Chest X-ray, PA view. Patient: 64 years old, sex F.
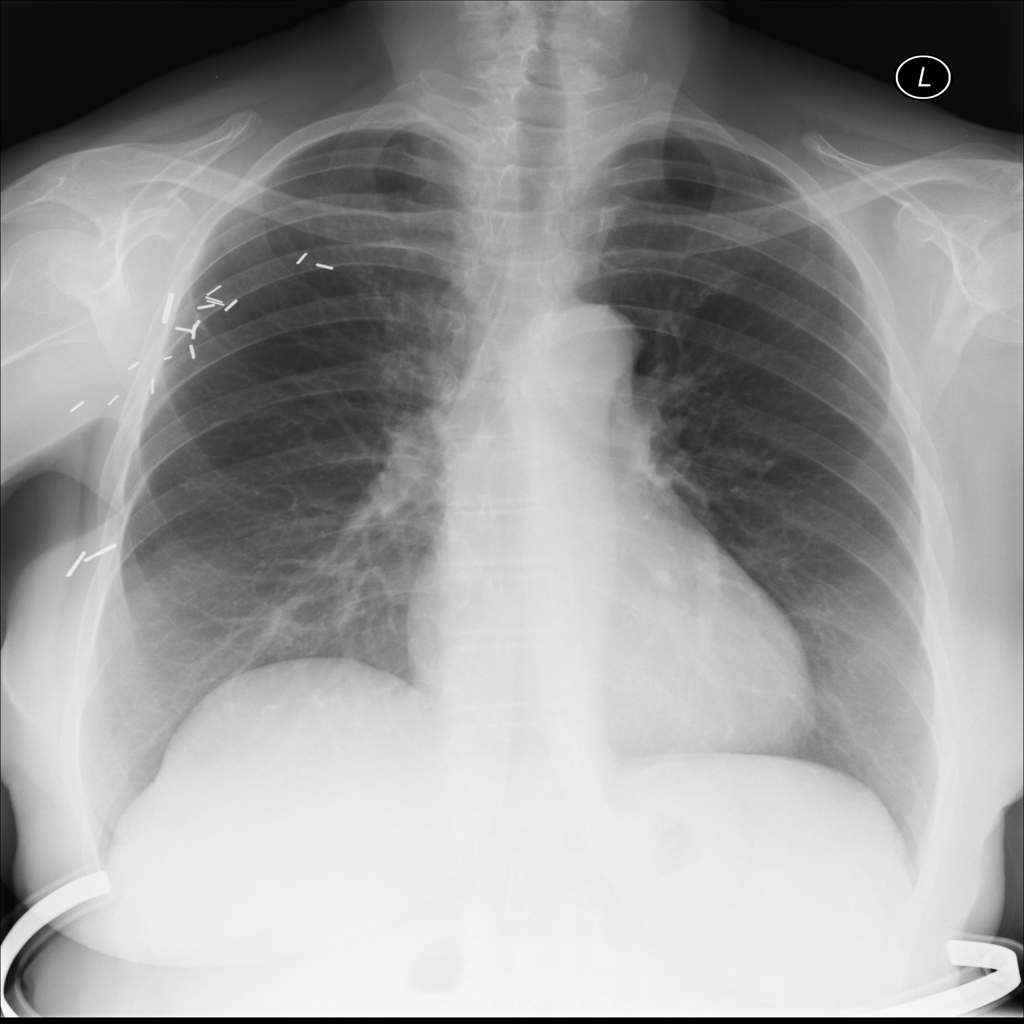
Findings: No Finding